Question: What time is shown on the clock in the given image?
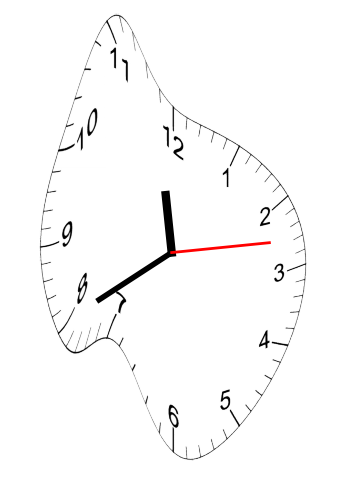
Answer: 11:40:13